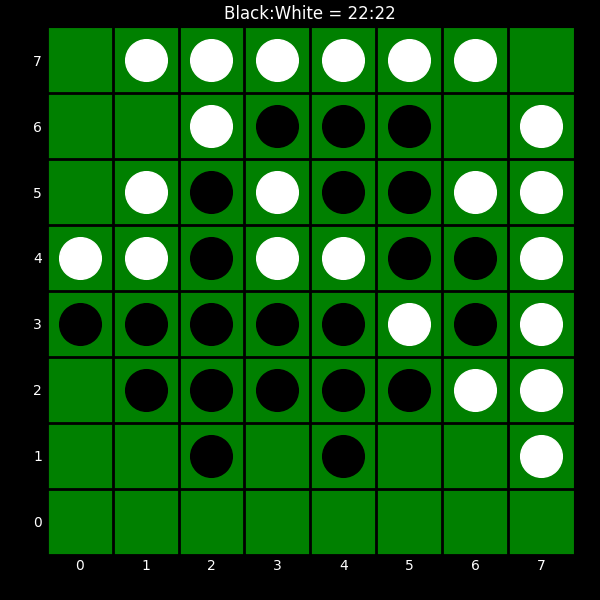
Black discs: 22
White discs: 22